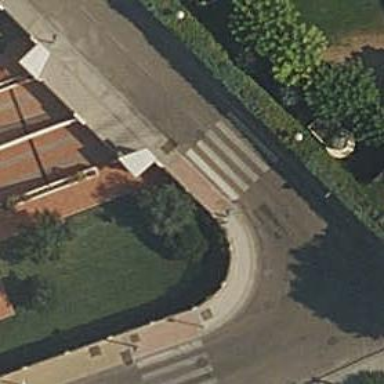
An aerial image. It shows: Marked road crossing.